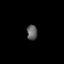
Tissue: lung
Cell type: Others
Senescence score: 0.2315
Nuclear area (px): 158
Mean DAPI intensity: 94.589